Field crop: maize
Growth stage: 2
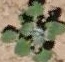
Species: chenopodium